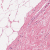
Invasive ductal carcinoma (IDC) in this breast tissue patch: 0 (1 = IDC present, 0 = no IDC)